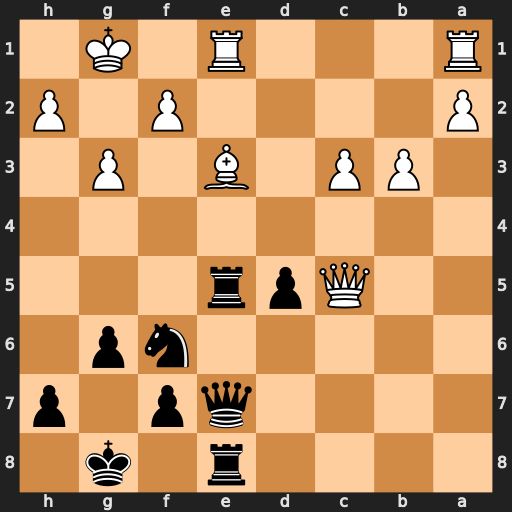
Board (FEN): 4r1k1/4qp1p/5np1/2Qpr3/8/1PP1B1P1/P4P1P/R3R1K1
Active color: b
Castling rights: -
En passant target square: -
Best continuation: Qxc5 Bxc5 Rxe1+ Rxe1 Rxe1+